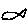
Label: fish